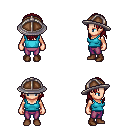
a pixel art fantasy rpg character, female body template, human, light skin, teal pirate shirt, magenta pants, brunette long hairstyle, chain helm, brown shoes, four views (front, back, left, right), 2x2 character sprite sheet, small pixel art, hard edges, no anti-aliasing